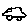
Label: car